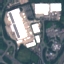
Land use / land cover: Industrial